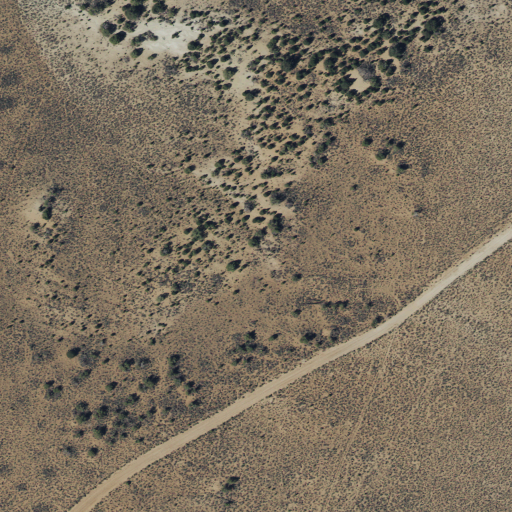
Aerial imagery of plain(s) in Utah named Wolf Flat containing only shrub